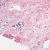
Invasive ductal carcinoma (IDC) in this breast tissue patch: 1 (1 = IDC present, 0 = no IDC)